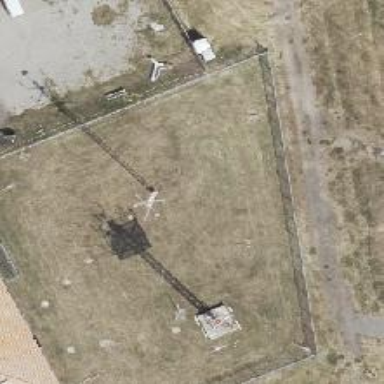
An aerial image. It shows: Mast structure.